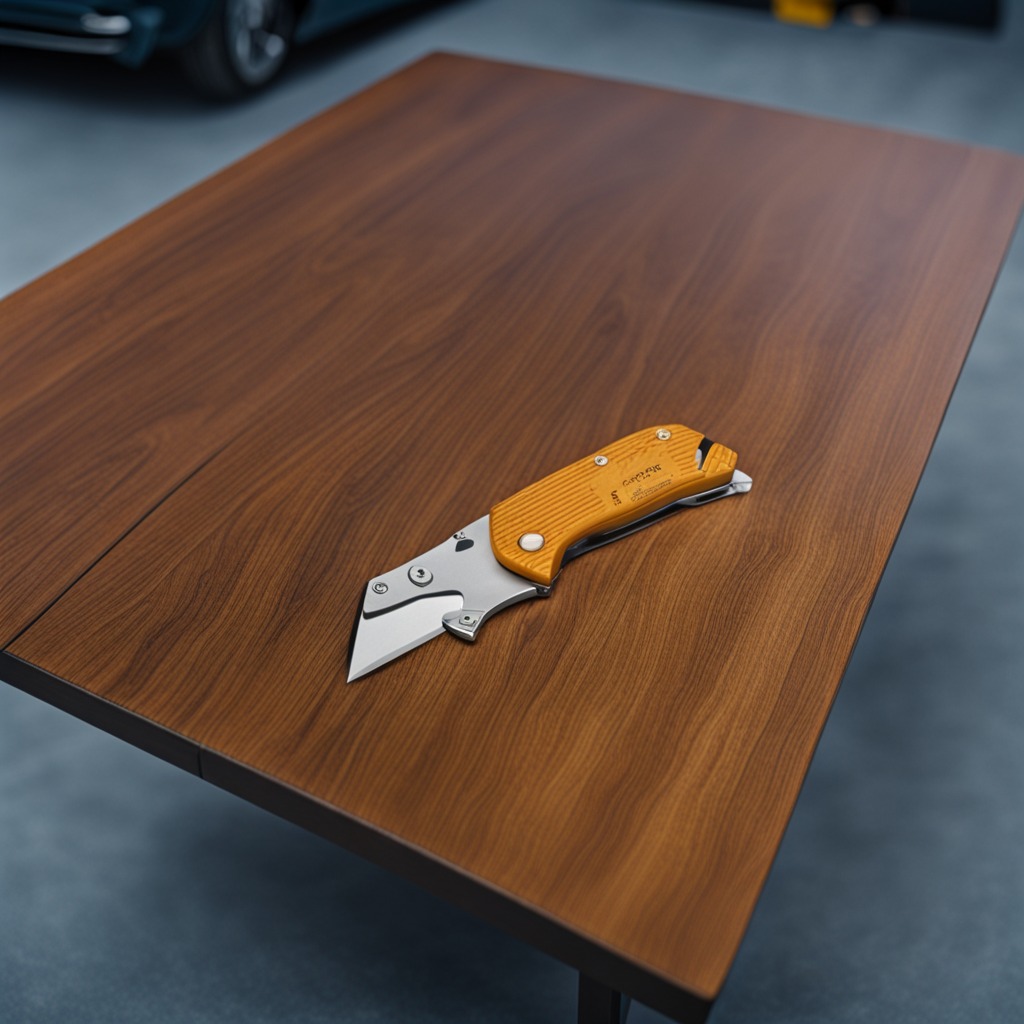
A utility knife lying on the old table with faint burn marks in a small garage at twilight.